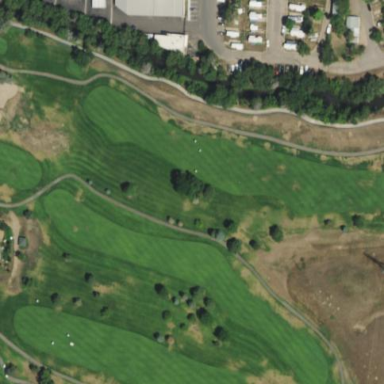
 part of golf course fairway. It is used for the sport of golf."